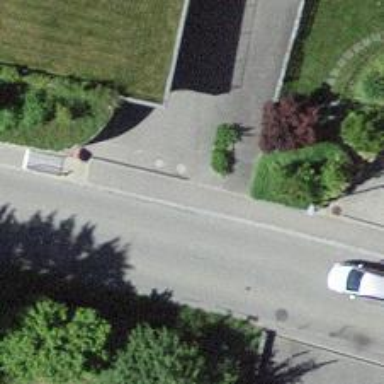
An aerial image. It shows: Driveway leading to service road.